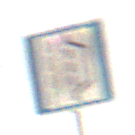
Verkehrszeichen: NothalteUndPannenbucht
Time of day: SunriseSunset
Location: Outdoor (RoadRail)
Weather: PartlyCloudy
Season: NotSpecified
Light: Natural